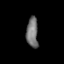
Tissue: prostate
Cell type: Fibroblasts
Senescence score: 0.6952
Nuclear area (px): 349
Mean DAPI intensity: 114.513